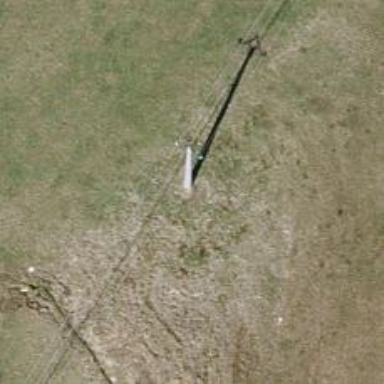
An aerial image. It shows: Concrete power pole.